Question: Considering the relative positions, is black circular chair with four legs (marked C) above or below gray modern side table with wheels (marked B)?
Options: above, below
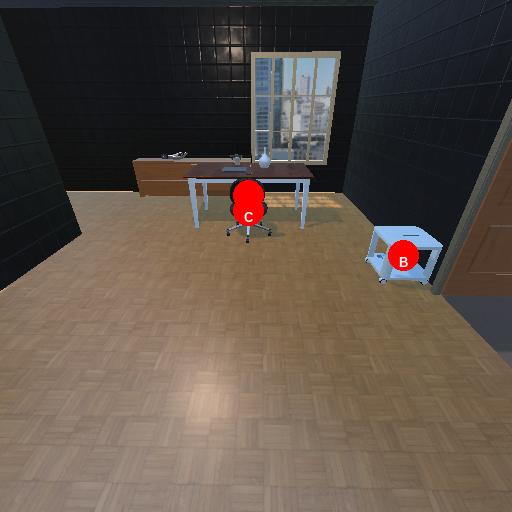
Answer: above